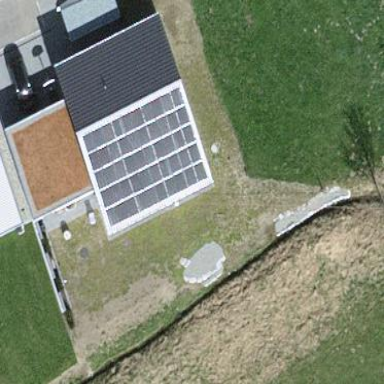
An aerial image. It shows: Solar power generator using photovoltaic method with solar photovoltaic panel types.